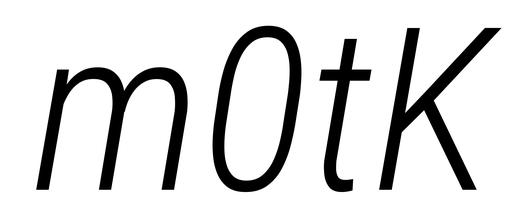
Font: Roboto-Italic_Condensed_Light_Italic